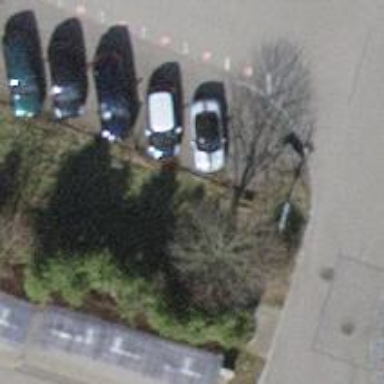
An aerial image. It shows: Car-sharing service available at this location.